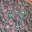
Label: 7